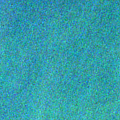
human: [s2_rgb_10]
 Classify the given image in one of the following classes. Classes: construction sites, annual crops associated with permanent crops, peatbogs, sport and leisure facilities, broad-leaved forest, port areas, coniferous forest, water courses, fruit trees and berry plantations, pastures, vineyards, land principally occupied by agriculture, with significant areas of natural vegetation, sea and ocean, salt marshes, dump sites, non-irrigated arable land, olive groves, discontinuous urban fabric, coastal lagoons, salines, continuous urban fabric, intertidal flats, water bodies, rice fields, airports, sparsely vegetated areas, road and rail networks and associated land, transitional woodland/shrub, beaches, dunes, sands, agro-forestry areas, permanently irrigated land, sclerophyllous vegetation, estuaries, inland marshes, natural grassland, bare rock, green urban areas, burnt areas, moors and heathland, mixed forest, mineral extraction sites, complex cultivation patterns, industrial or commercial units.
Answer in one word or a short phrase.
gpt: sea and ocean